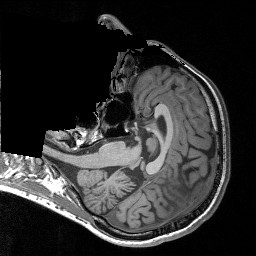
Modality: T1w
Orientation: axial